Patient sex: M
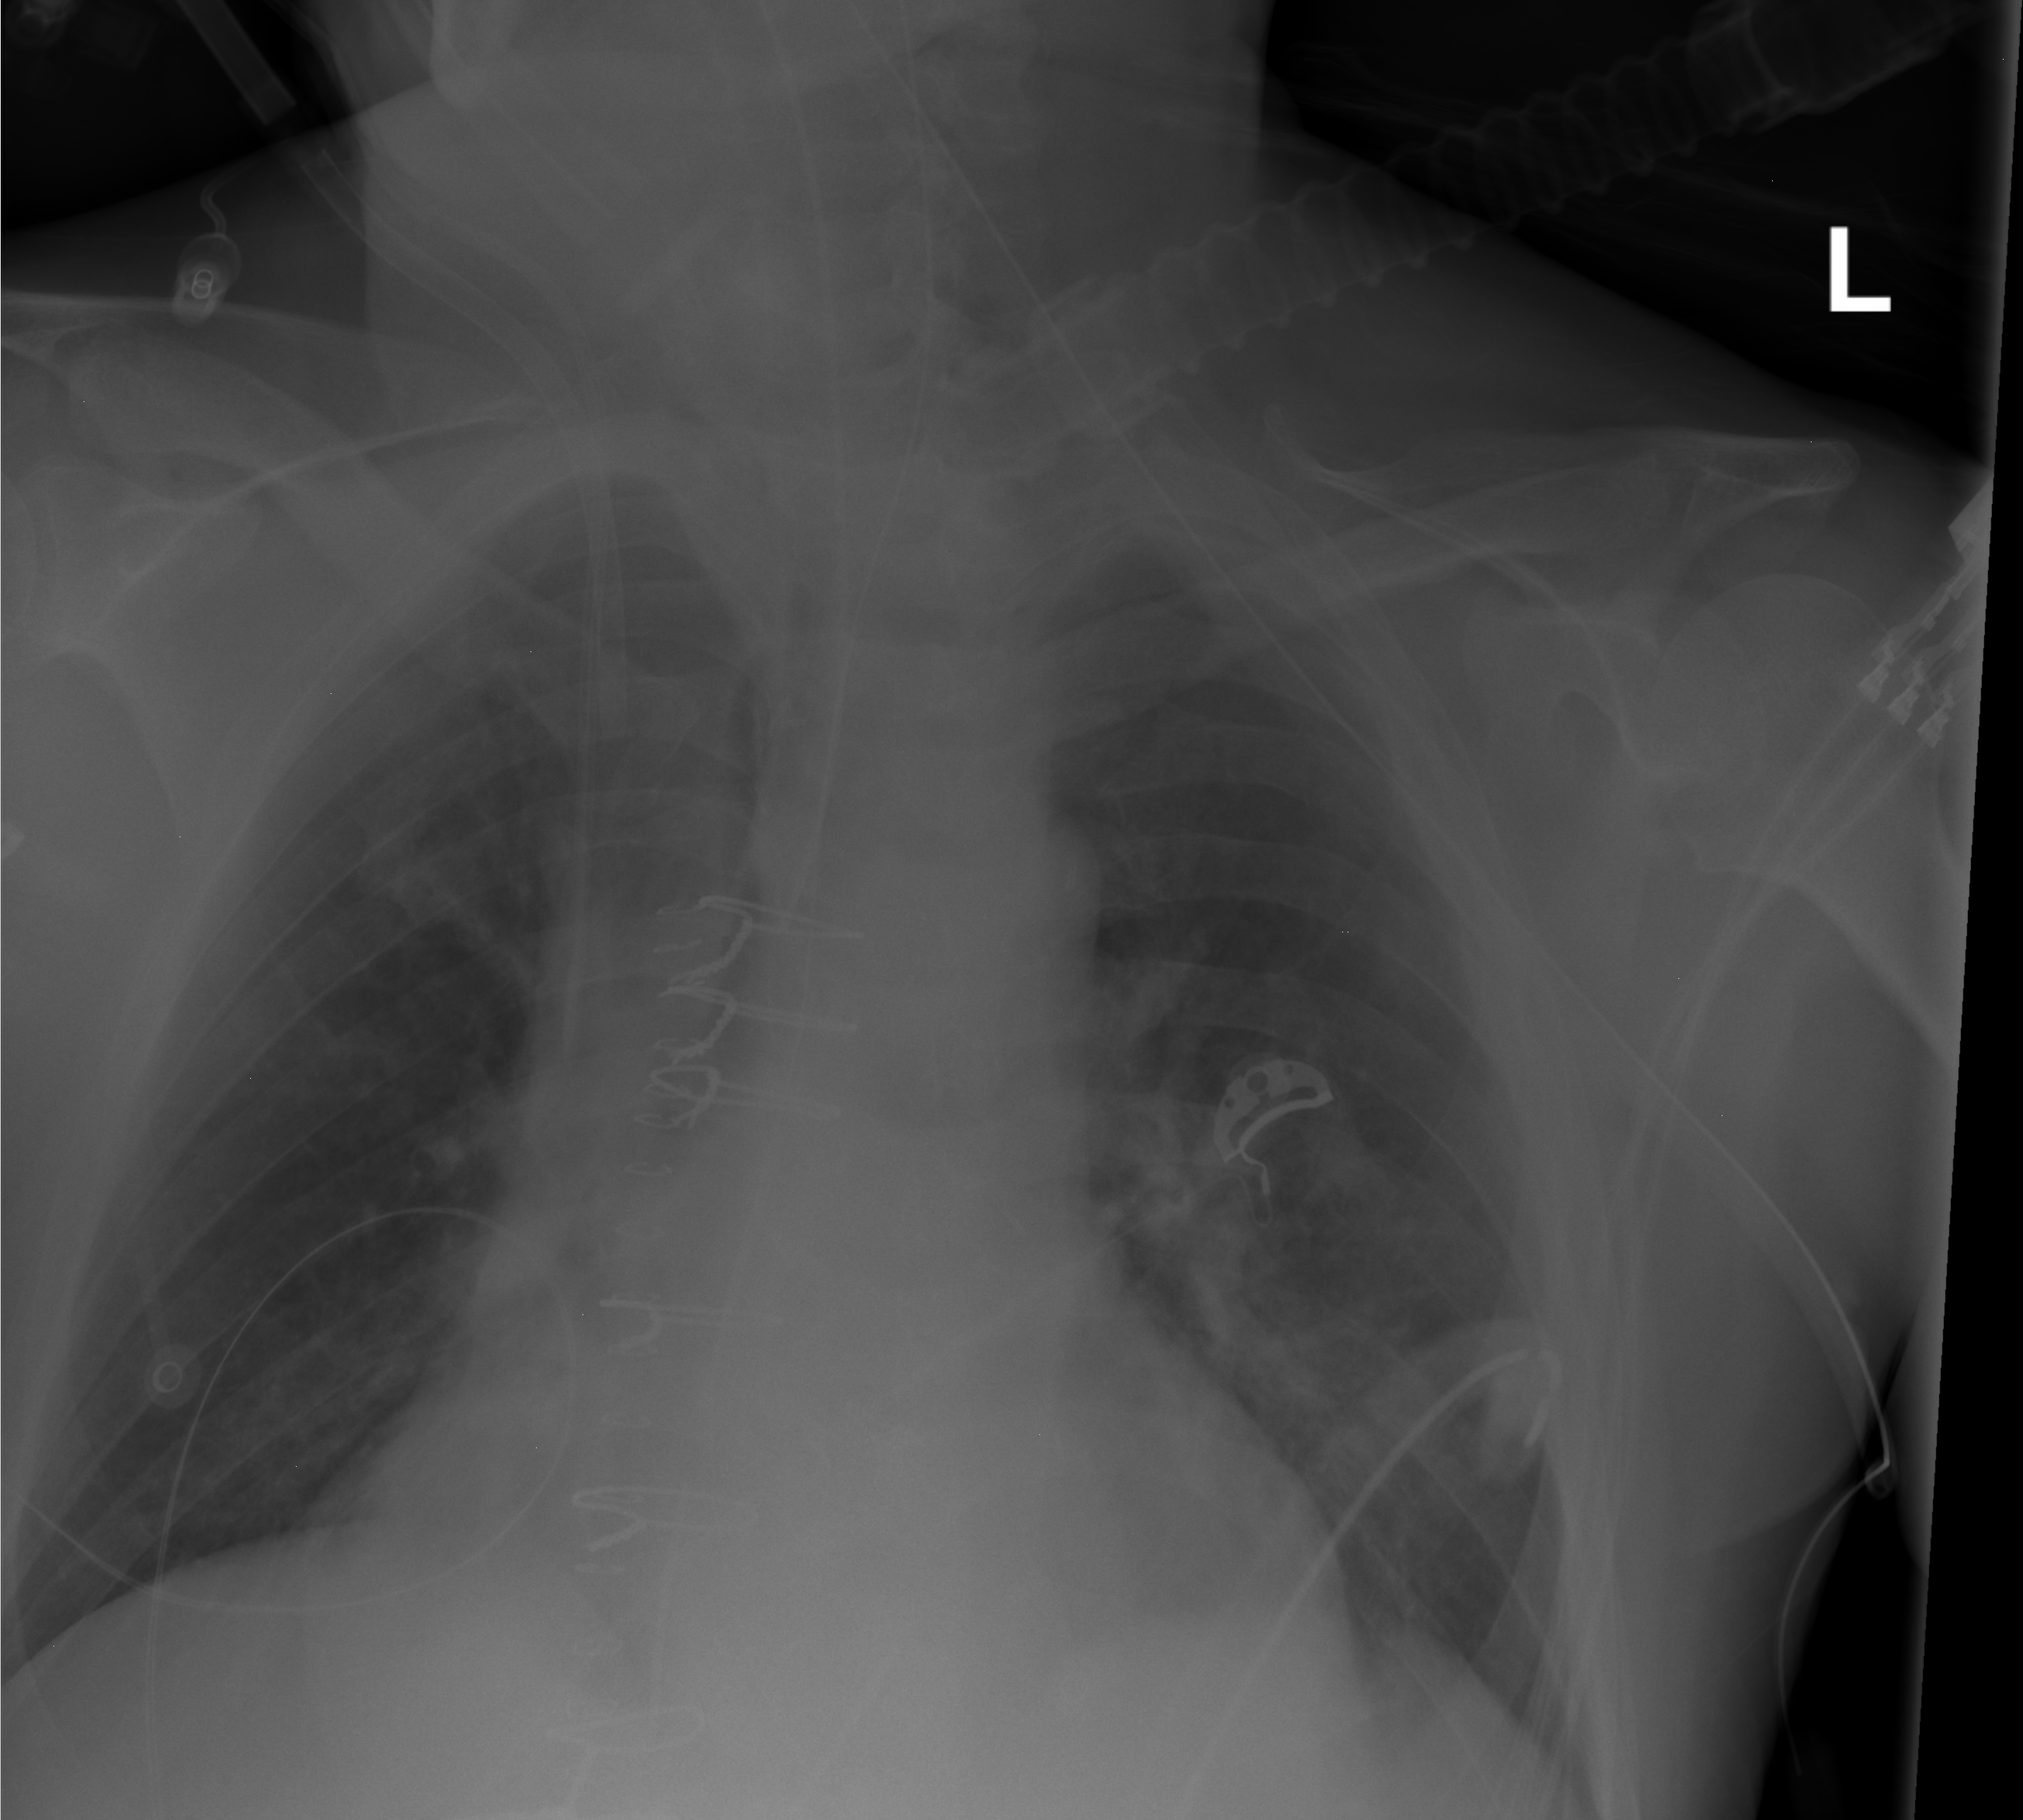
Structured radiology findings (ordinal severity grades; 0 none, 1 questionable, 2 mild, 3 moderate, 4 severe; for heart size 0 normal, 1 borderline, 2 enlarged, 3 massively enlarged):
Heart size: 2
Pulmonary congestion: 0
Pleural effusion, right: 0
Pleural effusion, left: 1
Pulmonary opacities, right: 0
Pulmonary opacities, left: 2
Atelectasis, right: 0
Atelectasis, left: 2